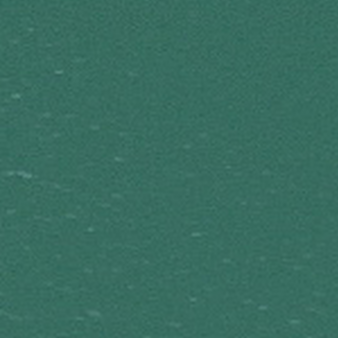
Label: other